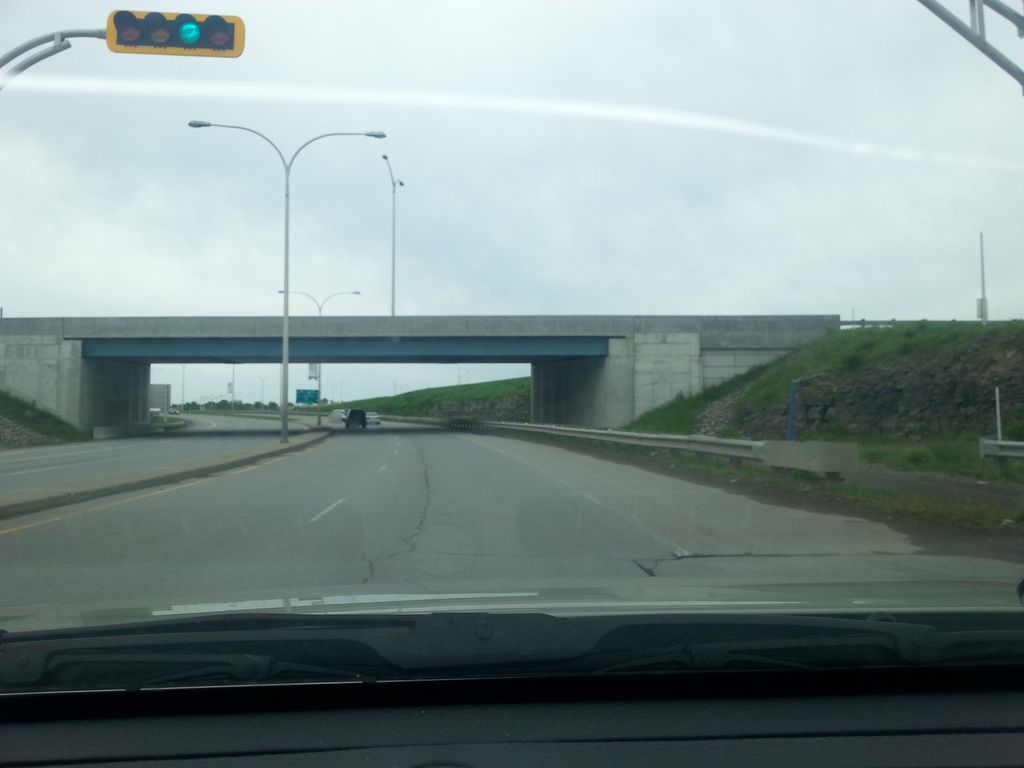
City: montreal